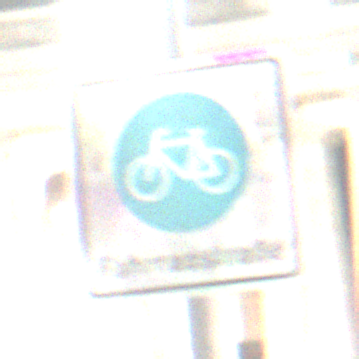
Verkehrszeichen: BeginnFahrradstrasse
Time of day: Night
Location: Outdoor (Urban)
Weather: PartlyCloudy
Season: NotSpecified
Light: Artificial